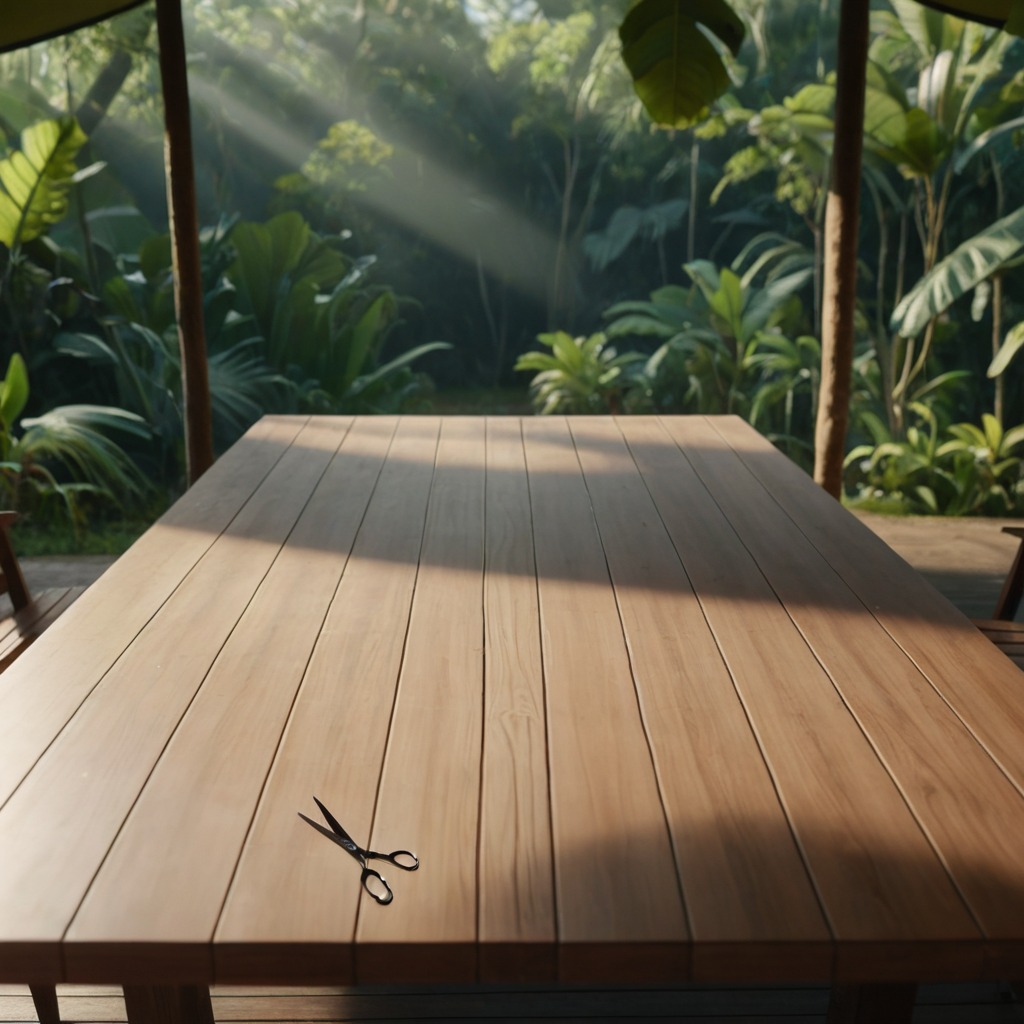
A scissor is lying on the wooden table.